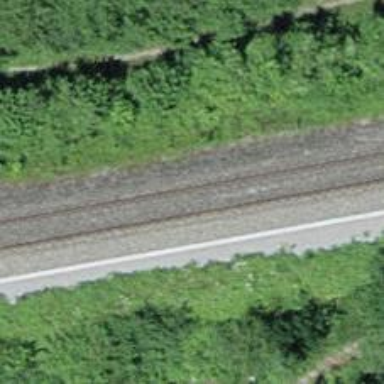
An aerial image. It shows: Railway track with contact lines for electrification.